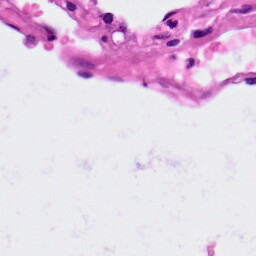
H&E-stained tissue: Lung